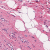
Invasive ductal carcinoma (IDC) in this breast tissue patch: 0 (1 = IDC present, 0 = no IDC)